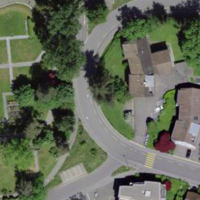
EUNIS habitat code: 54
Species observed at this site:
Phaneroptera nana